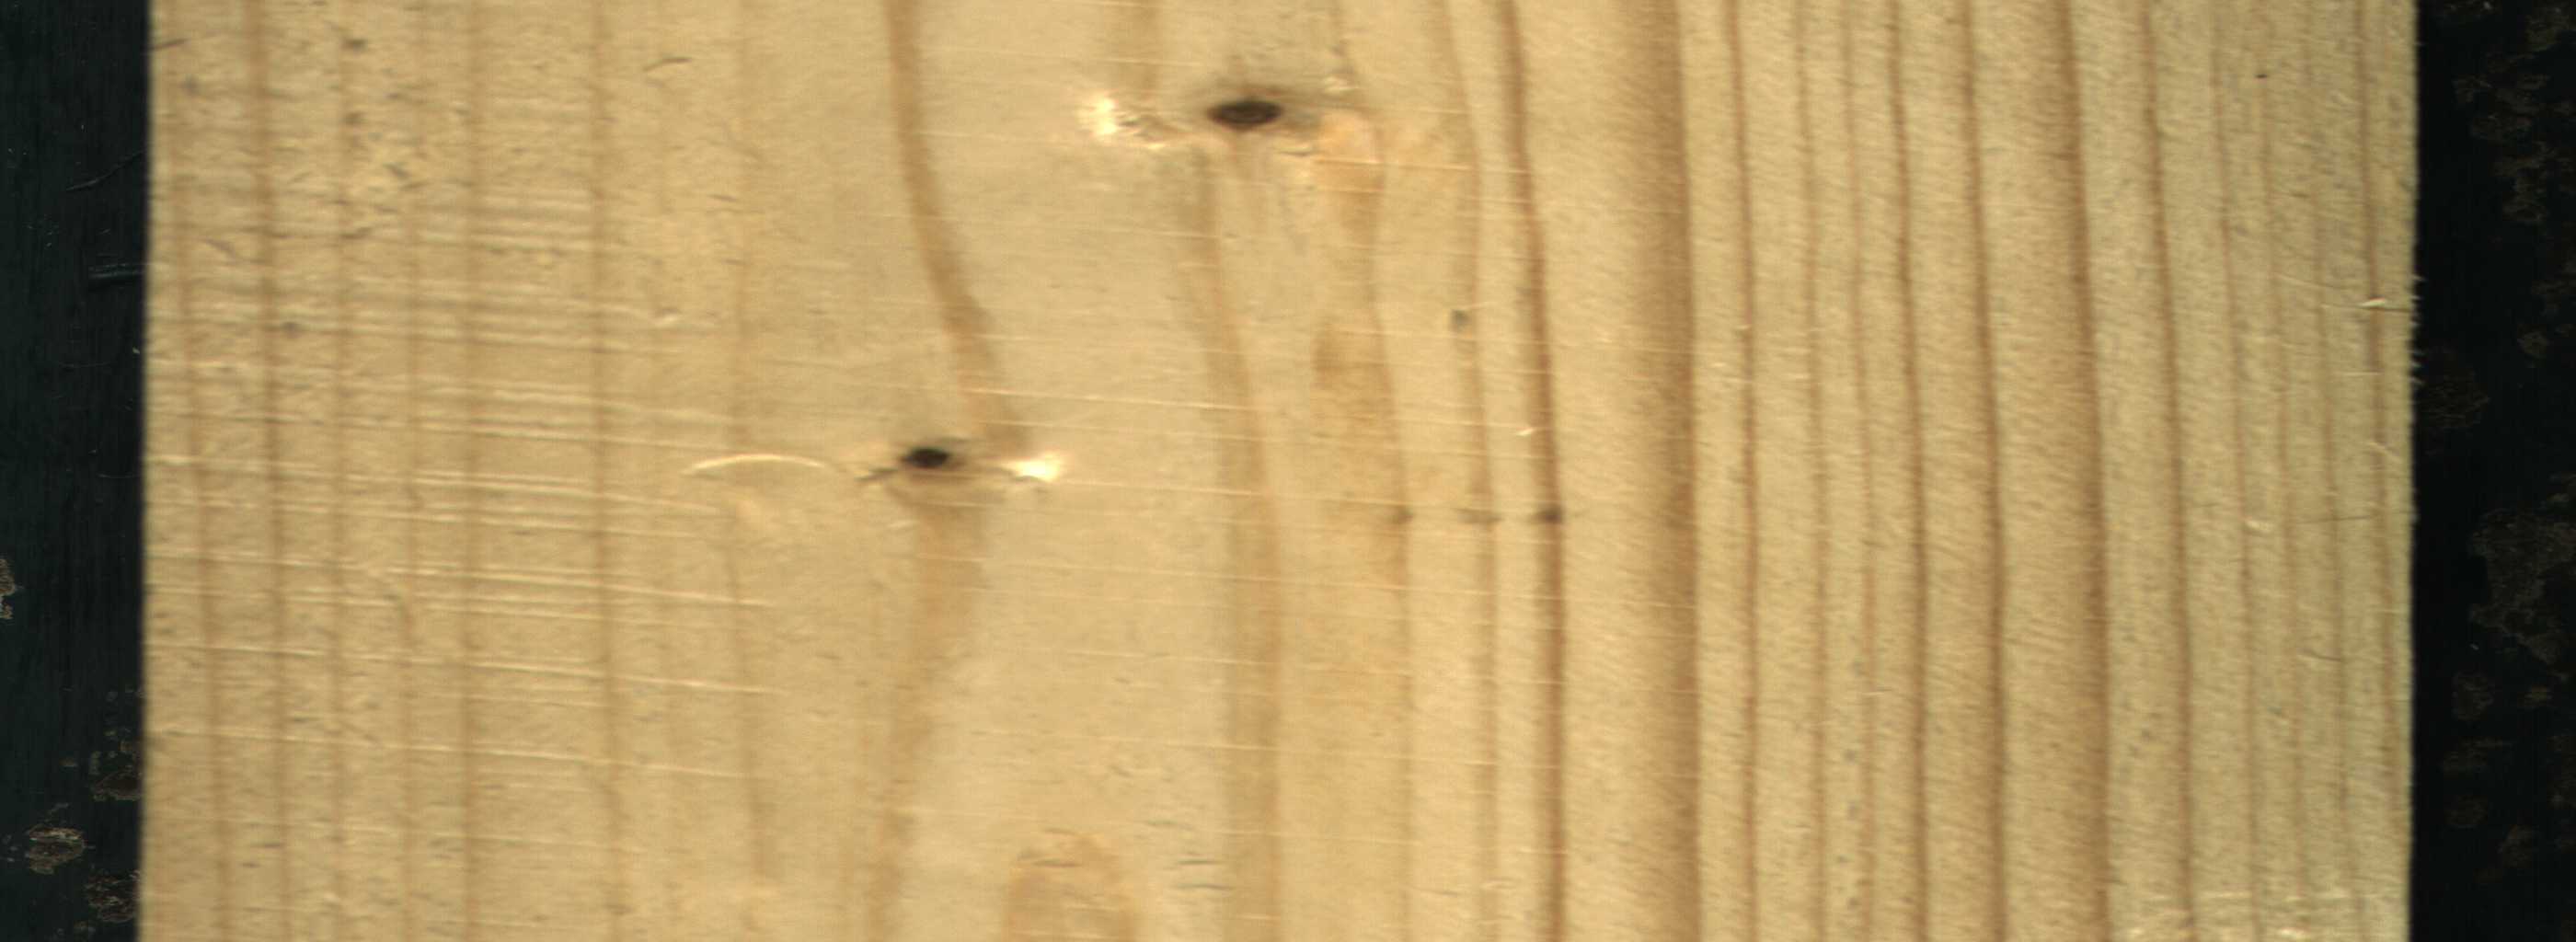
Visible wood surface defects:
Dead_Knot
Dead_Knot